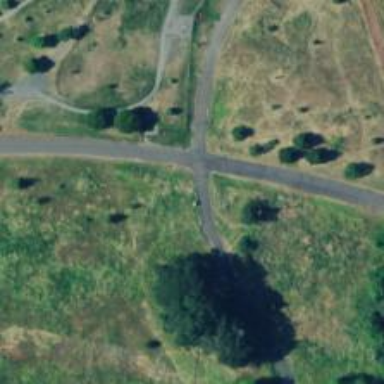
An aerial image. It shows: Cycleway.